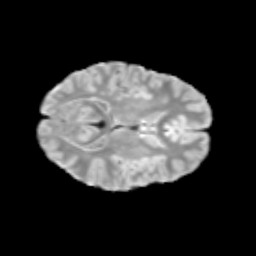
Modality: T2w
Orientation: axial
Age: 12
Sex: female
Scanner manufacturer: siemens
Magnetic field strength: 3 T
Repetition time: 3.8 s
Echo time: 0.07 s